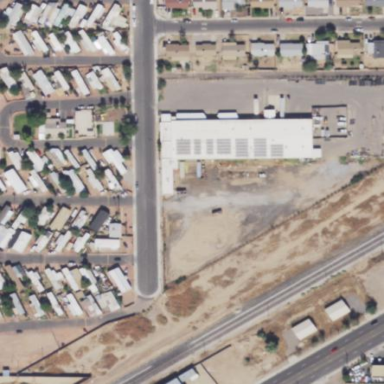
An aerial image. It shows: Residential area known as trailer park.